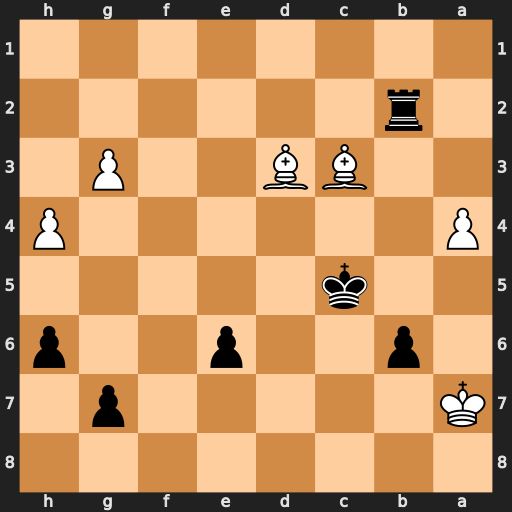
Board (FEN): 8/K5p1/1p2p2p/2k5/P6P/2BB2P1/1r6/8
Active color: b
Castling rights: -
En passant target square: -
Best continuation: Rb3 Bxg7 Rxd3